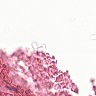
Metastatic tissue present: no